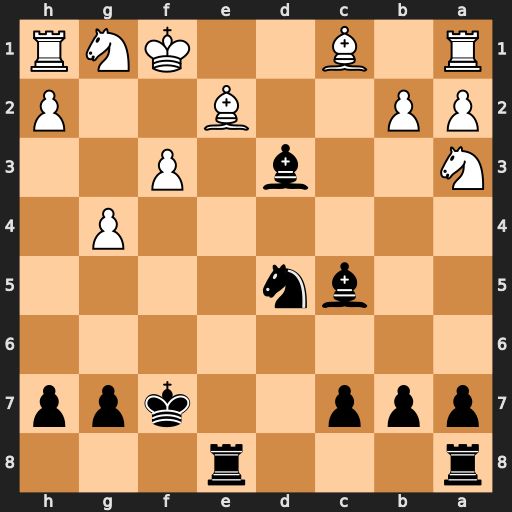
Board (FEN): r3r3/ppp2kpp/8/2bn4/6P1/N2b1P2/PP2B2P/R1B2KNR
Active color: b
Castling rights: -
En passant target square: -
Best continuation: Rxe2 Nxe2 Re8 Kg2 Rxe2+